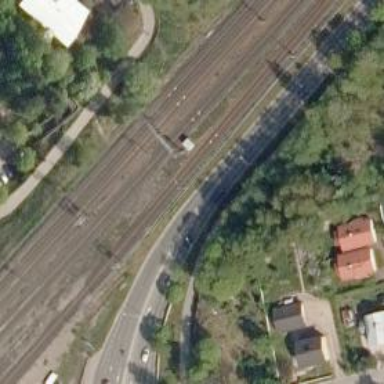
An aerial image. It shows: Railway signal.